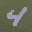
Label: 4